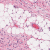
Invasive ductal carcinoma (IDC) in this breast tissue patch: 1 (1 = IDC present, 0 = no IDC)